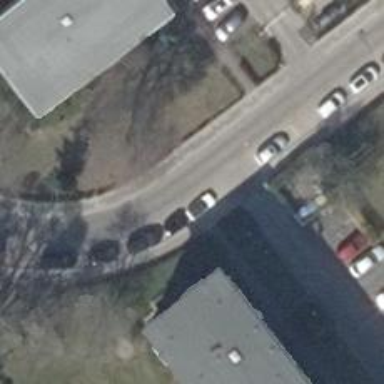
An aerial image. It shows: Residential road with concrete surface. Sidewalks are present on both sides.